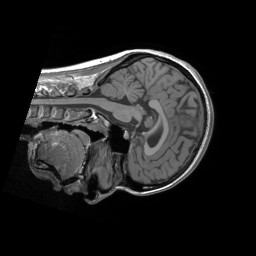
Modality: T1w
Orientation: sagittal
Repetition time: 2 s
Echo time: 0.00252 s